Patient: sex M, age 60
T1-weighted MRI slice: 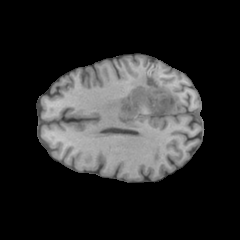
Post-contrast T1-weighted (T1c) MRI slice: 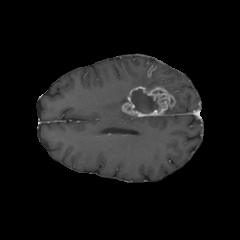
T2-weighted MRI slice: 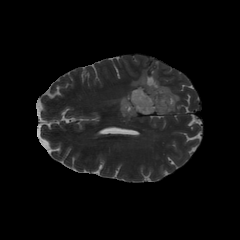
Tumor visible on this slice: yes
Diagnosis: Glioblastoma, IDH-wildtype
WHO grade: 4